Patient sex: M
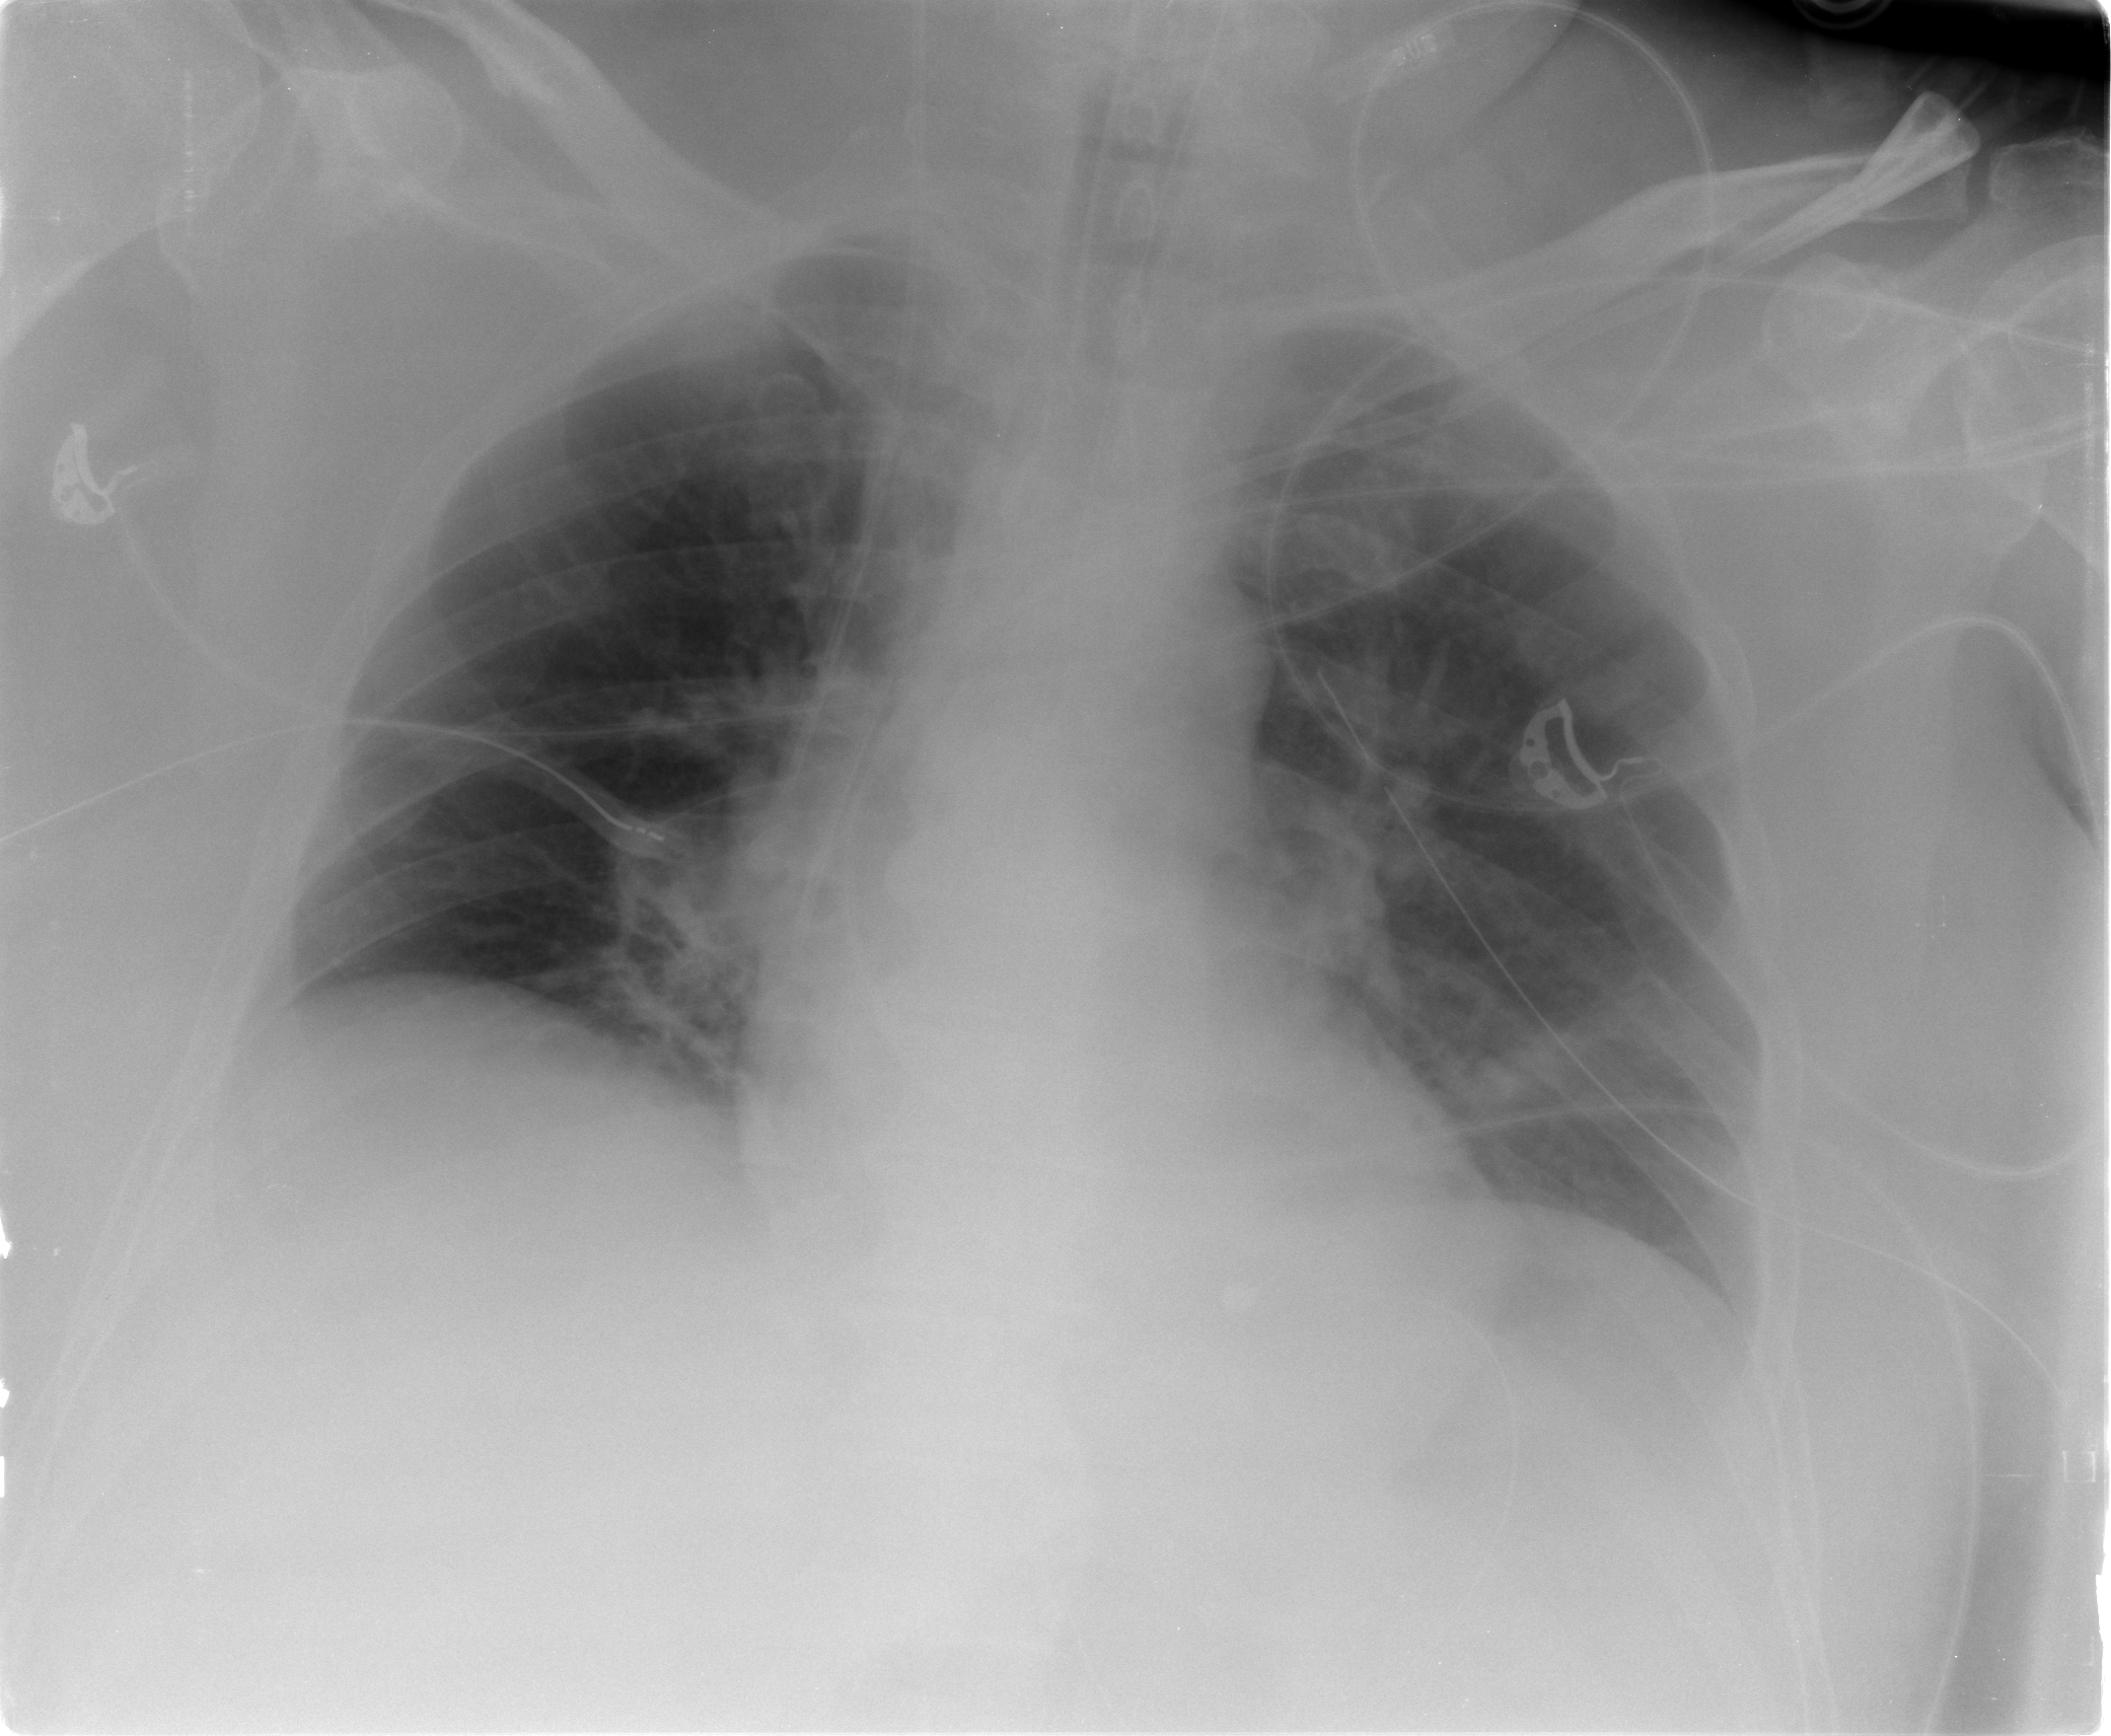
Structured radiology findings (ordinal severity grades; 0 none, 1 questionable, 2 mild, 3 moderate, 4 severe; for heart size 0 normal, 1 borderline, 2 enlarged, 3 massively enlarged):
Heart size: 0
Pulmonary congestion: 0
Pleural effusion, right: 1
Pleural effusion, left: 1
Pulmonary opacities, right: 0
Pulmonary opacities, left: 0
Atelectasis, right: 0
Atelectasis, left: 2